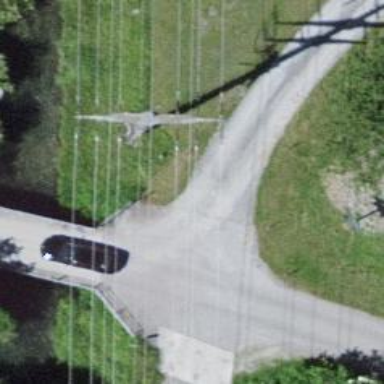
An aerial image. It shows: Power line with 8 cables.